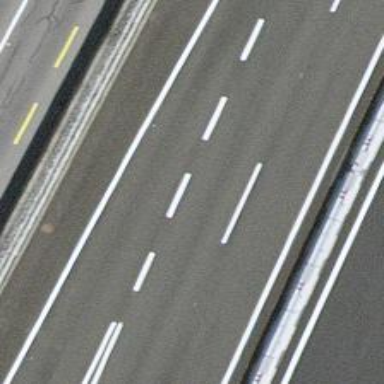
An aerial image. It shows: Motorway.